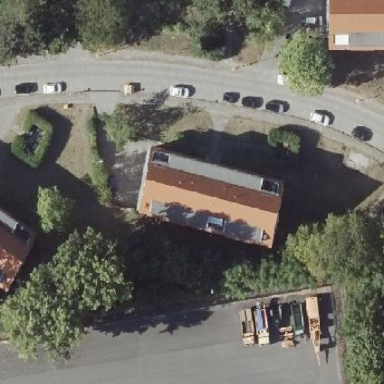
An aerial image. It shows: Gabled roof on building that houses apartments.